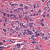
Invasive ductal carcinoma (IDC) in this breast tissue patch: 0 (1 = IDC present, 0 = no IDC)